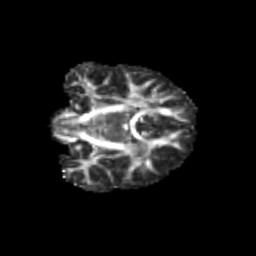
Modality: FA
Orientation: coronal
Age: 9
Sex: female
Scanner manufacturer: siemens
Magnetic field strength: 3 T
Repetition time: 3.8 s
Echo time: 0.07 s